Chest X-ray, PA view. Patient: 29 years old, sex M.
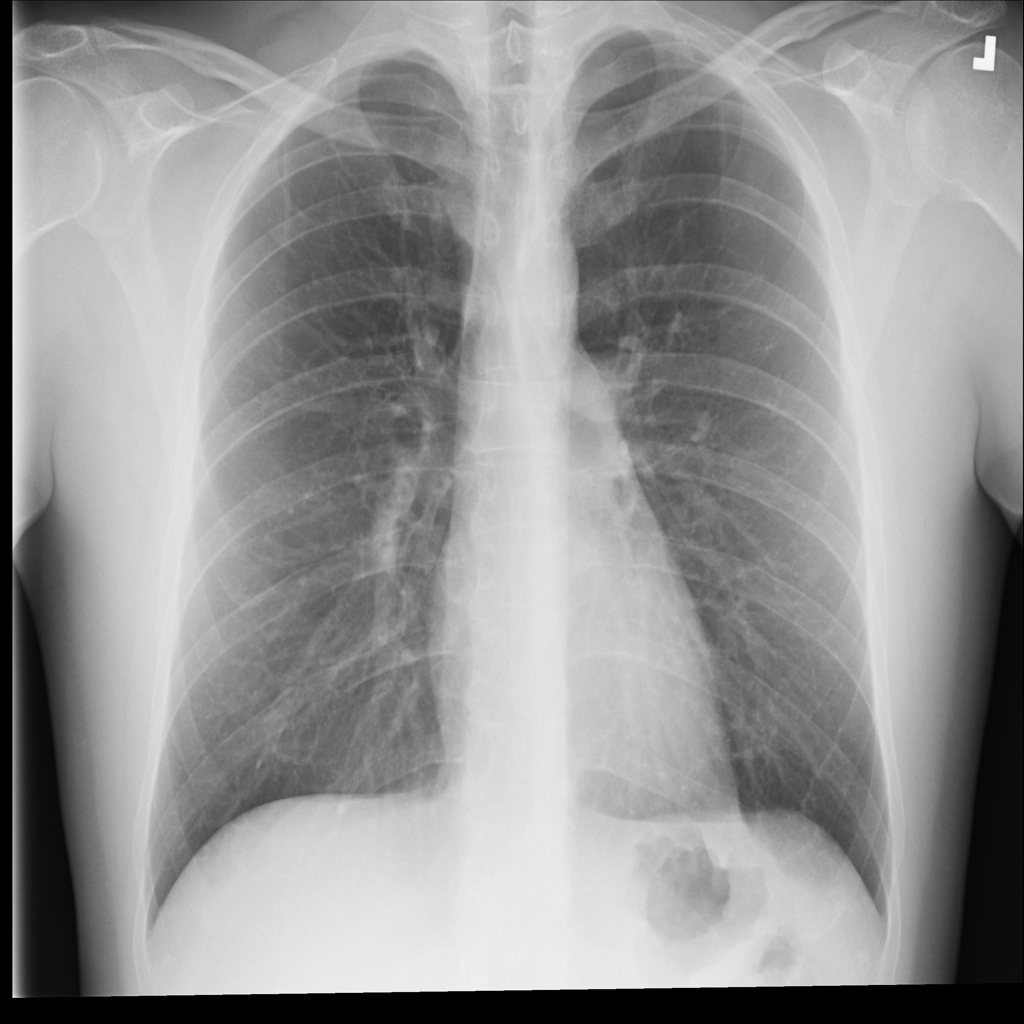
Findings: No Finding